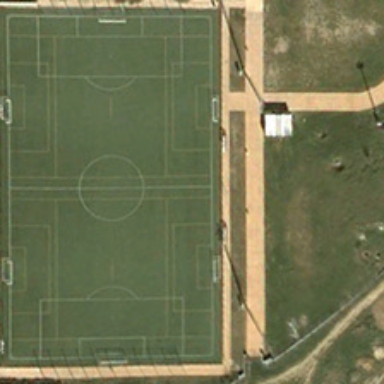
A football field is near two pieces of meadows .